Question: I am having trouble maintain equal distance between tick marks on X axis while plotting a histogram. I specify the bins I want to use.
'''
X = [ 800 ; 700 ; 200 ; 50 ; 20 ; 20 ; 10] ; Y = [1;1;1;1;1;1;1] ;
% The bins I want to use -->
BinEdges = [0 10 50 <PHONE>] ;
% Get the edge centers
EdgeLowEach= BinEdges(1:end-1); %# bins lower edge
EdgeUprEach= BinEdges(2:end); %# bins upper edge
EdgeCentr = (( EdgeLowEach + EdgeUprEach ) ./ 2)'; %# bins center
[n,BinIdx] = histc(X, BinEdges) ;
Y = accumarray(BinIdx, Y, [], @sum);
h = figure; set(h,'name','Trial','numbertitle','off') ; hold on ;
bar(EdgeCentr,Y,'hist') ;
set(gca, 'XTick',BinEdges, 'XLim',[BinEdges(1) BinEdges(end)])
'''

Now how can I make the space between the ticks 0,50,100..1000 same?
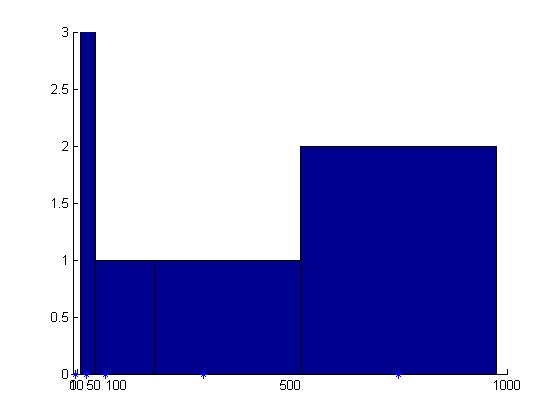
Answer: Replace last two lines by
'''
bar(Y,'hist'); %// this uses 1:numel(Y) as x axis values
set(gca,'XTick',.5:numel(Y)+.5,'Xticklabel',BinEdges,'XLim',[.5 numel(Y)+.5])
'''

This plots the bars at equal-spaced x positions (1, 2, 3, ...). It then adds the labels of your bin edges (which do not correspond to the actual x values, but no matter) and sets the x axis limits according to the values actually used for the x axis.